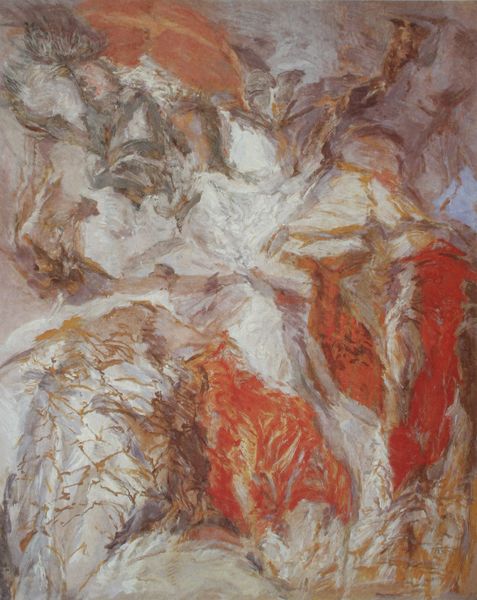
Titel: Colombine
Künstler: Hann Trier
Schlagwörter: blau, feuer, gemälde, kopf, mann, weiß, ocker, braun, bunt, grau, schwarz, rot, beige, muster, öl, pastos, figur, stoff, rosa, beine, stab, abstrakt, modern, lila, violett, fliessend, symmetrisch, verschwommen, götter, wesen, sturz, hermes, rumpf, keeffe, trier, krakel